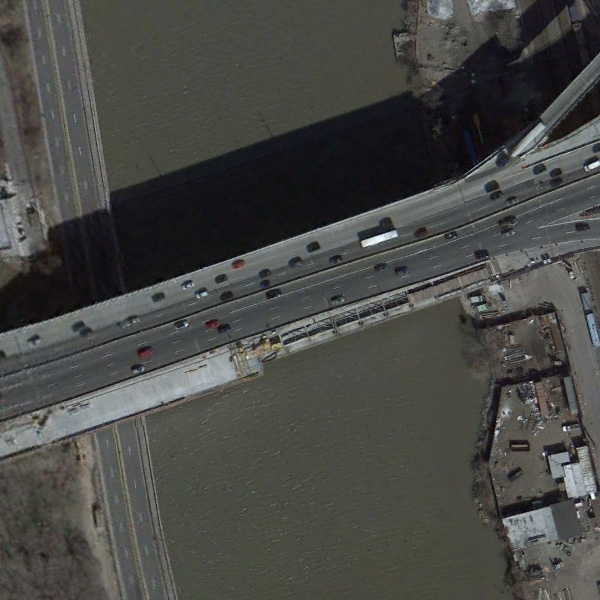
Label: Bridge